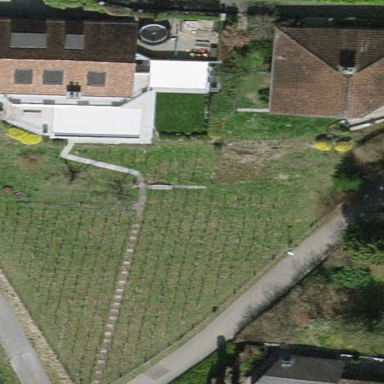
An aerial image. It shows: Vineyard with grape crops.